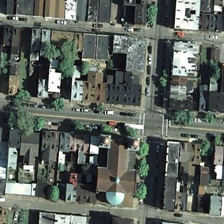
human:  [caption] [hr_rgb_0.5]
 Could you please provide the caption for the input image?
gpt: many buildings and green trees are orderly in a dense residential area .

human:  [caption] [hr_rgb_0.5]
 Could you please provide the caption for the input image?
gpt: many buildings and green trees are orderly in a dense residential area .

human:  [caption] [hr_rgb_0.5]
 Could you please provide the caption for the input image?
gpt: many buildings and green trees are orderly in a dense residential area .

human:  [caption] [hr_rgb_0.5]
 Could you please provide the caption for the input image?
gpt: many buildings and green trees are orderly in a dense residential area .

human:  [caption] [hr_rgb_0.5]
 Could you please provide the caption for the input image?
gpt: many buildings and green trees are orderly in a dense residential area .